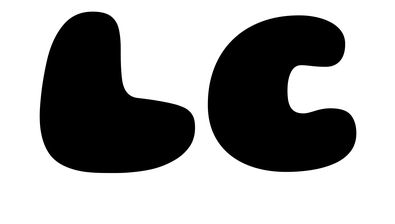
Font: Gluten_Black